Question: I have a combobox in winforms that has the following items:
'''
15 min
30 min
1 hr
1 hr 30 min
2 hr
2 hr 30 min
etc . .
'''
Here is the screenshot of the winforms combobox Collection Items editor

and i need to parse that string and return an integer which represents the number of minutes. I wanted to see the most elegant way of doing that (right now i am splitting by space and then counting array length and it feels a bit wrong.
So parsing
'''
2h 30 mins
'''
would return 150
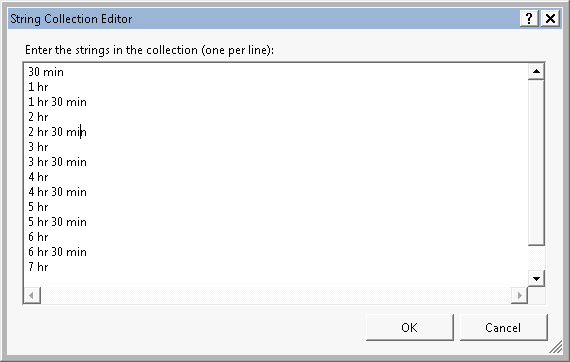
Answer: Since you said this is a , then you will have to parse the value. Your user might enter a value of their own as well.
'''
var formats = new[] {"h' hr'", "m' min'", "h' hr 'm' min'"};
TimeSpan ts;
if (!TimeSpan.TryParseExact(value, formats, null, out ts))
{
// raise a validation message to your user.
}
// you said you wanted an integer number of minutes.
var minutes = (int) ts.TotalMinutes;
'''
You can pass any of the strings you showed in your example as the 'value'.
, be aware that due to how 'TimeSpan' works, you cannot parse more than 23 hours or more than 59 minutes with this approach. Passing "24 hr" or "60 min" or any combination of such will fail.